Field crop: maize
Growth stage: 2
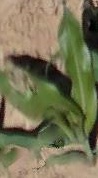
Species: maize